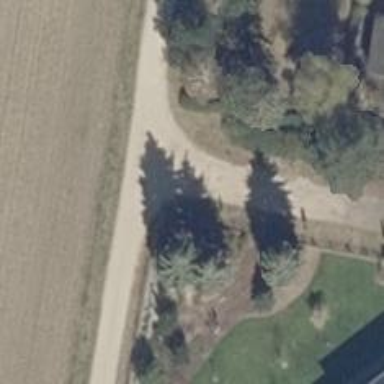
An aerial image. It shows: Gravel road in residential area.